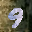
Label: 9